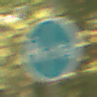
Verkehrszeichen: GetrennterRadUndGehwegRadwegRechts
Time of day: Midday
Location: Outdoor (Nature)
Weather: PartlyCloudy
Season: NotSpecified
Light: Natural